Question: I am trying to post data to an action with ajax in yii. Currently I am hard coding true and false in the action to see if I am even posting data, and it's not getting there.
I can't seem to figure out where I am going wrong. Any Information would help, Thank you
JS/AJAX below:
'''
function printObject(o) { // alerts an object
var out = '';
for (var p in o) {
out += p + ': ' + o[p] + '
';
}
alert(out);
}
$(function() {
var dialog, form,
//select ticket_code, I don't know if this is working properly
ticket_code = $( "#ticket_code"),
allFields = $( [] ).add( ticket_code ),
tips = $( ".validateTips" );
function addTicket() {
var valid = false;
//alert ticket_code (however, it only alerts a long error message)
//saying that the length is 1, but not sure if that is correct
//see link at the end for error message.
printObject(ticket_code);
$.ajax({
type: "POST",
url: '<?php echo Yii::app()->createUrl('ticket/addTicket'); ?>',
data: {ticket_code : ticket_code},
success: function(){
alert('got here');
valid = true;
}
});
alert("after ajax");
if ( valid ) {
dialog.dialog( "close" );
alert('yay');
}
}
'''
actionAddTicket below:
'''
public function actionAddTicket(){
if(isset($_POST['ticket_code'])){
return true;
}
return false;
}
'''
form view below:
'''
<div id="dialog-form" title="Add a Ticket">
<p class="validateTips">Please Enter Ticket Number</p>
<form>
<fieldset>
<label for="ticket_code">Ticket Code #</label>
<input type="text" name="ticket_code" id="ticket_code" placeholder="<PHONE>" class="text ui-widget-content ui-corner-all" title="You can find this on the bottom right hand side of your ticket">
<img src="/images/faq-ticket-codes.png" width="150";/>
<input type="submit" tabindex="-1" style="position:absolute; top:-1000px">
</fieldset>
</form>
'''

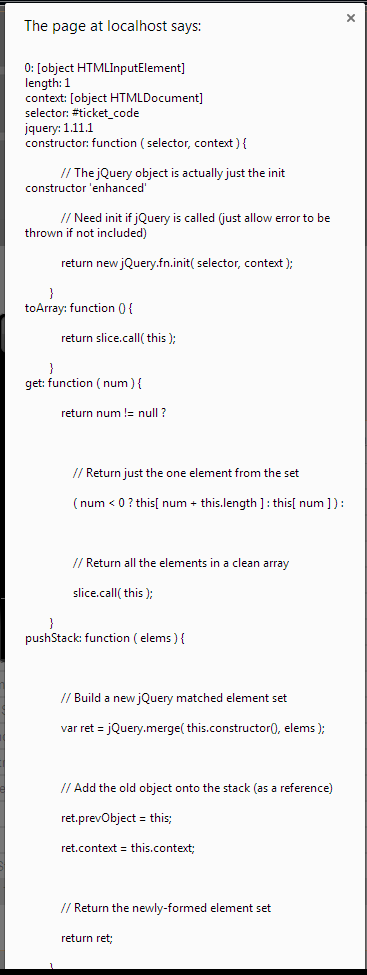
Answer: The problem appears to be caused by two things:
1. AJAX requests are Asynchronous, which means the line of JavaScript immediately following the call to $.ajax gets executed before the AJAX request comes back in, or most likely will. It becomes a race condition.
2. The line ticket_code = $( "#ticket_code") is a jQuery object. You then pass it as the ticket_code property in the request data which jQuery is trying to serialize as a string. jQuery thinks ticket_code is an HTMLInputElement (e.g. <input type="text">) when it actually is a jQuery object, so there is no way for it to be serialized as a string.
Anything you want to do after the AJAX request comes back to the browser should be done in the 'success' callback. Secondly, you need to use 'ticket_code.val()' when creating your data to pass along in the request:
'''
function addTicket() {
var valid = false;
$.ajax({
type: "POST",
url: '<?php echo Yii::app()->createUrl('ticket/addTicket'); ?>',
data: {ticket_code : ticket_code.val()},
success: function(){
// ticket_code is valid
dialog.dialog( "close" );
}
});
}
'''